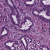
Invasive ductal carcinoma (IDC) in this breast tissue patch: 1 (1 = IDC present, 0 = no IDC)